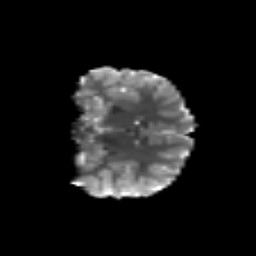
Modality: T2w
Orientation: coronal
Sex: male
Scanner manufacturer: siemens
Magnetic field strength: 3 T
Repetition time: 5 s
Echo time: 0.071 s